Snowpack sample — Loveland Pass, Silver Plume, Colorado, USA (2/11/26, 12:00 PM MST)
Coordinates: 39.663, -105.886
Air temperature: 35 °F
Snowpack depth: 82 cm
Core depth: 30 cm
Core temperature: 23 °F
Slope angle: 13°, slope face: 12°
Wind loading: high
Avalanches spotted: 1
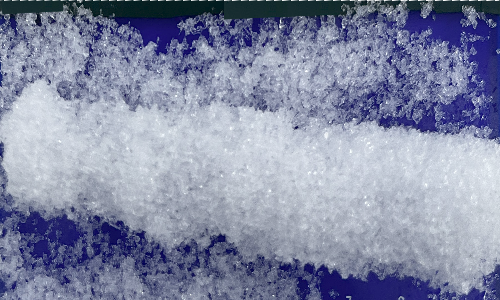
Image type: core
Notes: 1 small avalanche spotted on the north side of the bowl, lots of wind loading